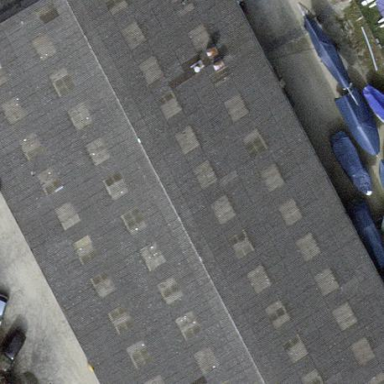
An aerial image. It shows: Hangar building.